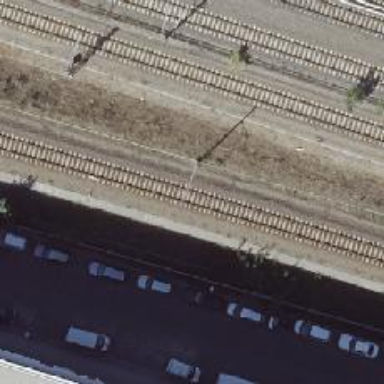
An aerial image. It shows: Railway milestone with catenary mast.